Question: I tried to modify from this sample .
<URL>
I build a 'index.html' and 'data.tsv' with those codes inside .
Then ,I change '<script src="//d3js.org/d3.v3.min.js"></script>' to '<script src="https://d3js.org/d3.v3.min.js"></script>'
As a result , no charts are shown on 'index.html'
Whats wrong with it?
I put 'index.html' and 'data.tsv' in same directory
# the code I have made changes
'''
<script src="//d3js.org/d3.v3.min.js"></script>
<script>....
'''
to
'''
<script src="https://d3js.org/d3.v3.js"></script>
<script>.....
'''
Result:
Console :

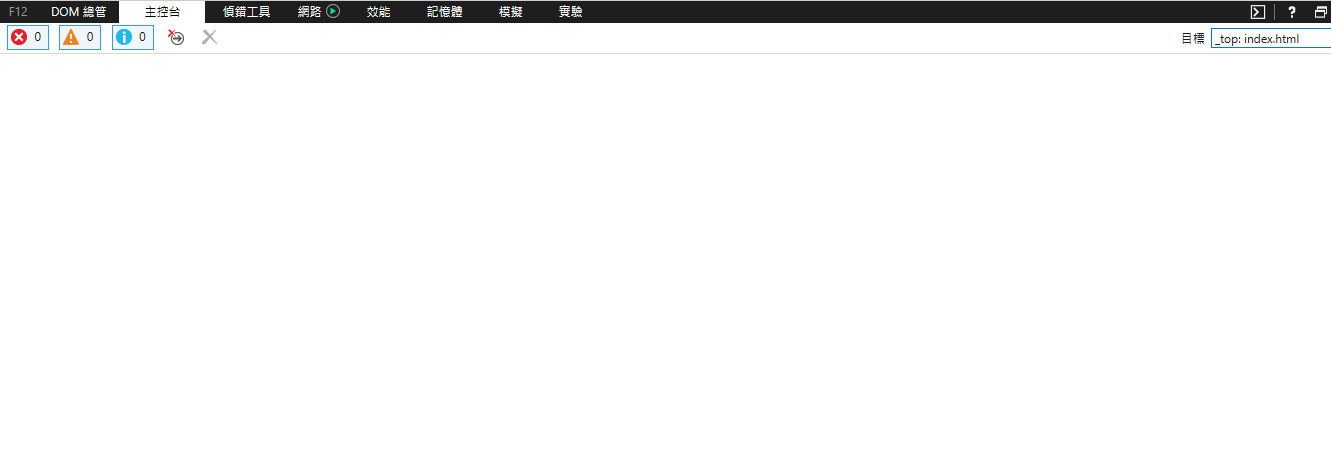
Answer: I guess the problem is - you need a local server to test it with your local data. d3.tsv() - makes ajax call so it needs a server.